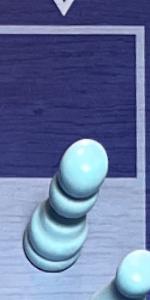
Label: Pawn_White